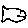
Label: fish